Brain MRI, t1w sequence, axial 2D slice.
Patient: age 28, sex F, weight 95 kg, height 1.95 m
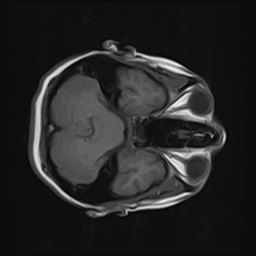